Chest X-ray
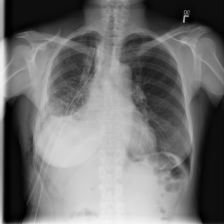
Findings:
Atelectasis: negative
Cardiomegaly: negative
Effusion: negative
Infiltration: negative
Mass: negative
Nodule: negative
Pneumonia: negative
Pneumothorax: negative
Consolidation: negative
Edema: negative
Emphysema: negative
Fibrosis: negative
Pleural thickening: negative
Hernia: negative